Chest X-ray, AP view. Patient: 35 years old, sex M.
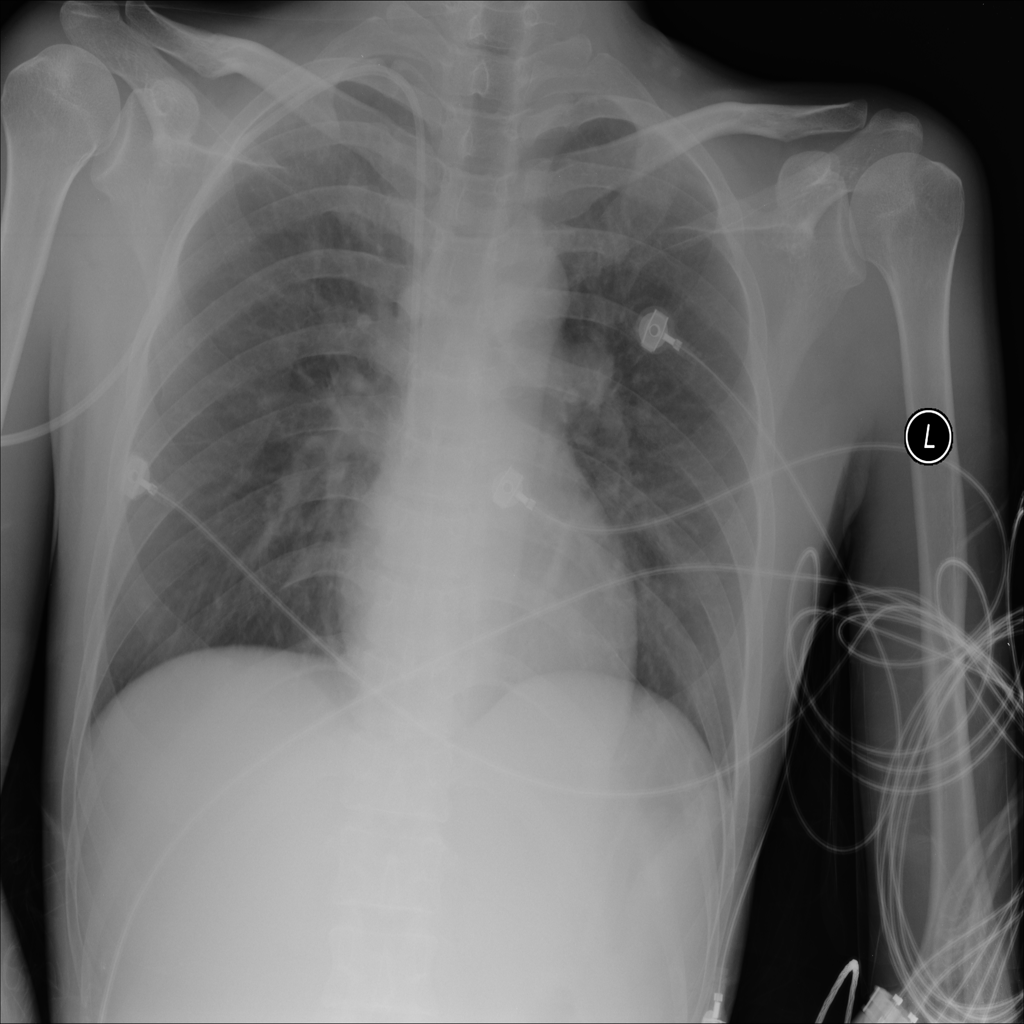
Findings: Edema